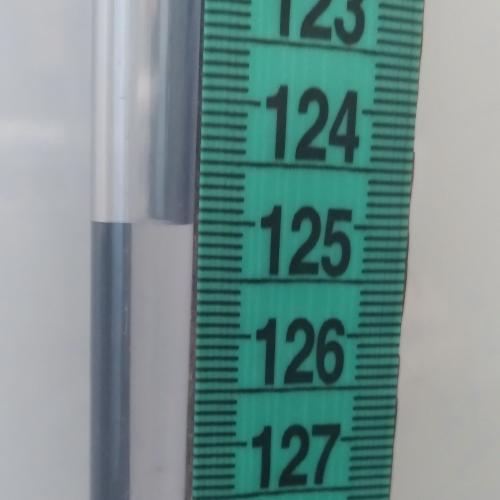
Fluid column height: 125.0 cm